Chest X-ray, PA view. Patient: 53 years old, sex M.
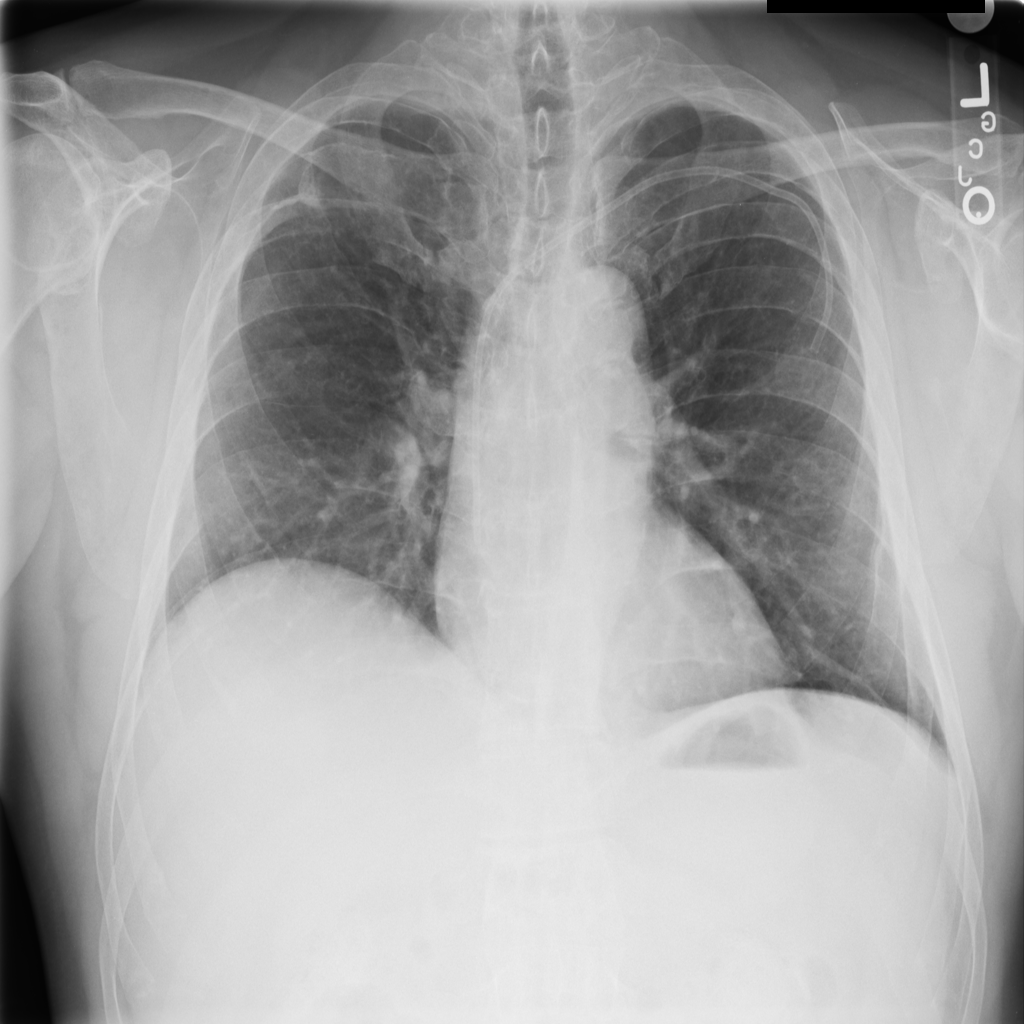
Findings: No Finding